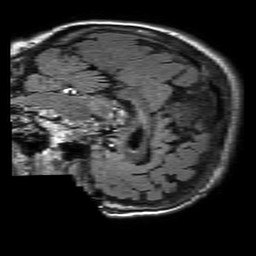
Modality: FLAIR
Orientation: sagittal
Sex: female
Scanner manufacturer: philips
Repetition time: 11 s
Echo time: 0.125 s